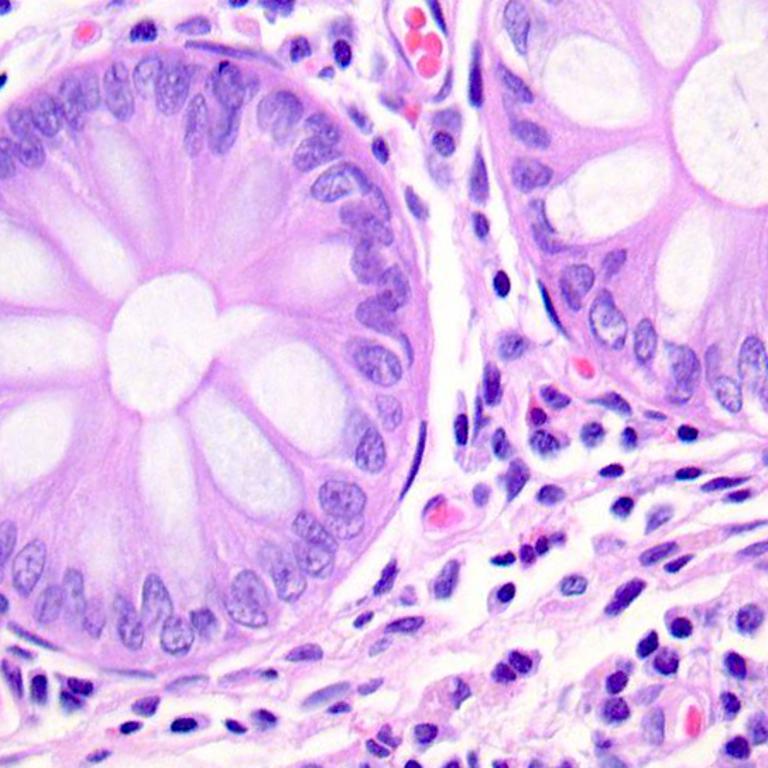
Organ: colon
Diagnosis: benign